Interaction volume radius: 5 \u00c5
Interaction volume height: 15 \u00c5
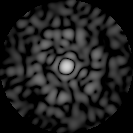
Disorder parameter: 0.805